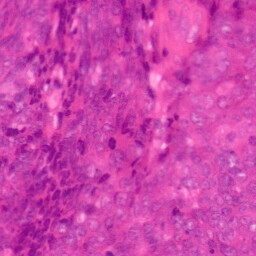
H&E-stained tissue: Colon